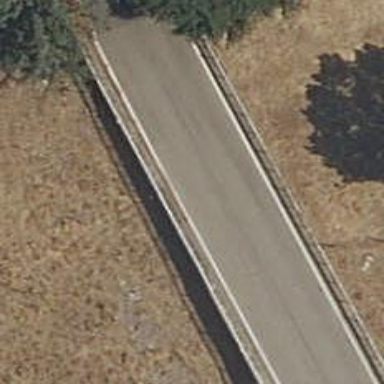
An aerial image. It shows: Unclassified road with bridge.